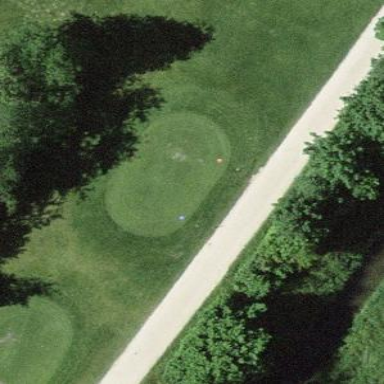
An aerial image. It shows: Golf tee on grassy land.